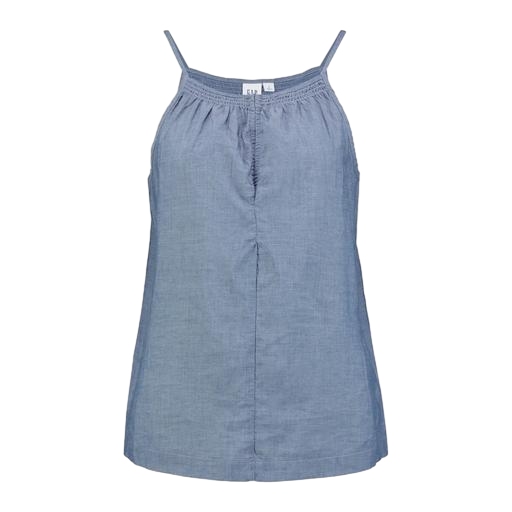
swing denim cami top, slub tank, blue women's cami, white background